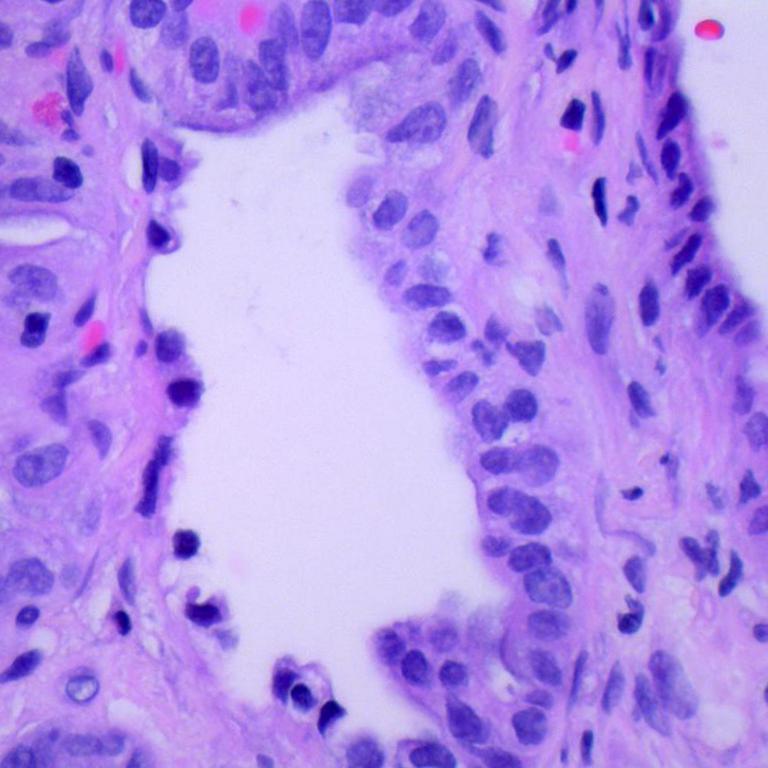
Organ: lung
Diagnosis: adenocarcinomas